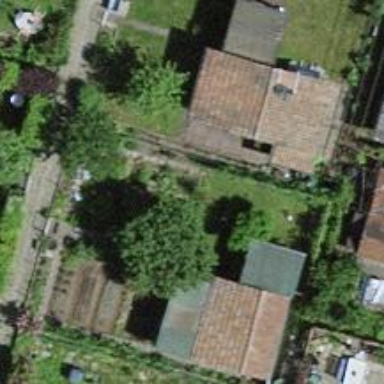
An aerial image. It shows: Allotment house.